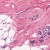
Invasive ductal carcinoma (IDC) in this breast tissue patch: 0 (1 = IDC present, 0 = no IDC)